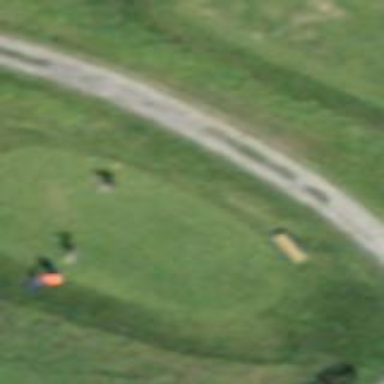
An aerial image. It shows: Golf tee.